高三 · 计数
已知 $0<b<\frac{2}{3}$, 随机变量 $\mathrm{X}$ 的分布列如图:

| $\mathrm{X}$ | -1 | 0 | 1 |
| :--- | :--- | :--- | :--- |
| $\mathrm{P}$ | $\frac{1}{3}$ | $\mathrm{a}$ | $\mathrm{b}$ |

则当 $\mathrm{b}$ 在 $\left(0, \frac{2}{3}\right)_{\text {内增大时 }(\text { ） }}$
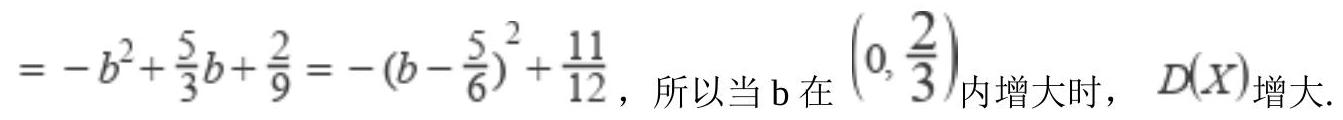
A. $D(X)_{\text {增大 }}$
B. $D(X)_{\text {减小 }}$
C. $D(X)_{\text {先增后减 }}$
D. $D(X)_{\text {先减后增 }}$
答案: C
解析: 答案: A

【解析】 由已知, $a+b=\frac{2}{3}, E(X)=-\frac{1}{3}+b$,

所以 $D(x)=\left[-1-\left(-\frac{1}{3}+b\right)\right]^{2} \times \frac{1}{3}+\left(-\frac{1}{3}+b\right)^{2} \times a+\left[1-\left(-\frac{1}{3}+b\right)\right]^{2} \times b$

故答案为: A

11.答案: C

【解析】 由题意, 设 $P(\xi=1)=p$, 则 $P(\xi=2)=1-\frac{1}{5}-p=\frac{4}{5}-p$,
又 $E(\xi)=0 \times \frac{1}{5}+1 \times p+2\left(\frac{4}{5}-p\right)=1$, 解得 $p=\frac{3}{5}$,

所以 $P(\xi=1)=\frac{3}{5}, P(\xi=2)=\frac{1}{5}$,

则 $D(\xi)=\frac{1}{5}(1-0)^{2}+\frac{3}{5}(1-1)^{2}+\frac{1}{5}(1-2)^{2}=\frac{2}{5}$,

所以 $D(2 \xi-3)=4 D(\xi)=\frac{8}{5}$.

故答案为: C.